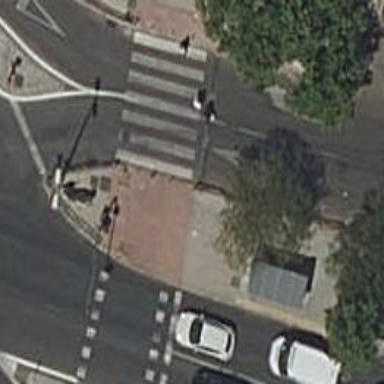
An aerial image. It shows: Bollard barrier.